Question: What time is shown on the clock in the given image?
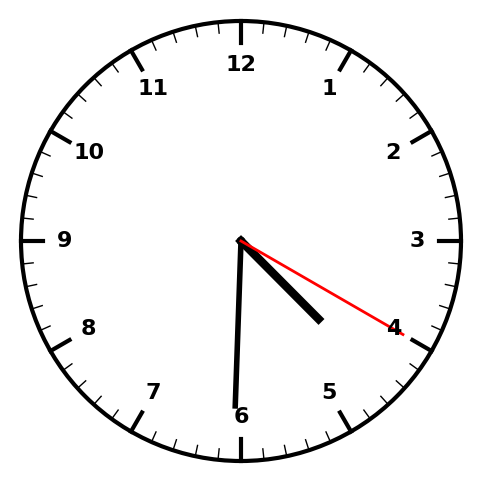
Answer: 04:30:20